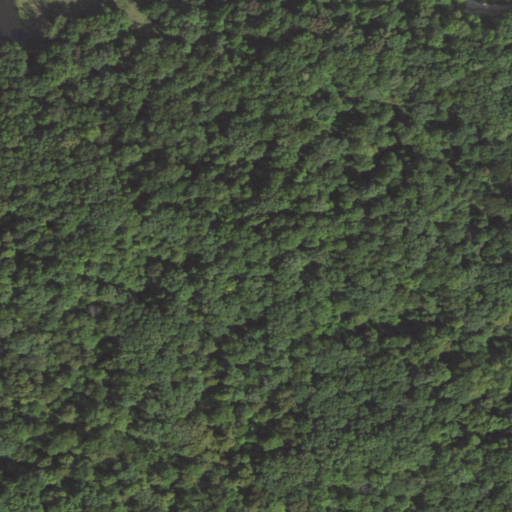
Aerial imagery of mountain in Illinois named Burner Hill containing deciduous forest, open development, and cultivated crops